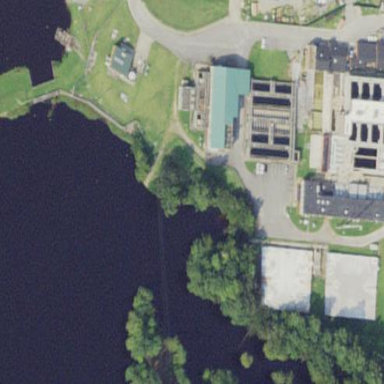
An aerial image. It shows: Wastewater plant surrounded by fence.